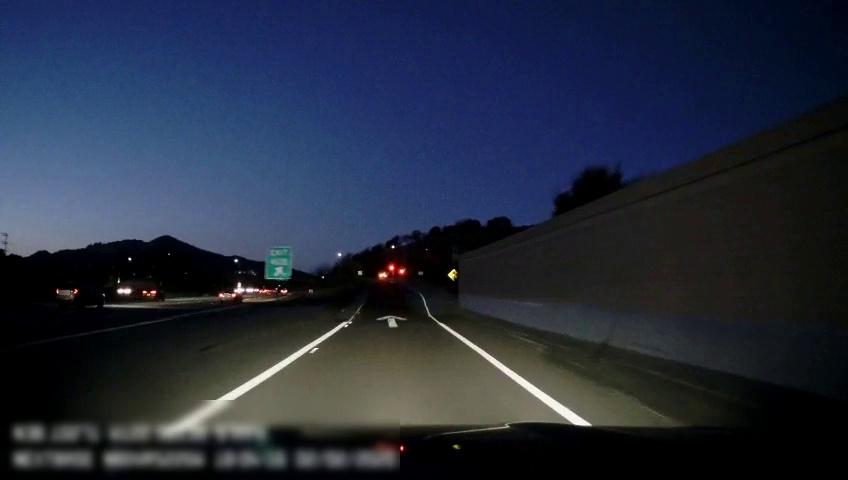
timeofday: Dusk/Dawn/Twilight
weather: Other
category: Drivable Space
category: Vehicles | Car
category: Vehicles | SUV
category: Vehicles | SUV
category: Vehicles | SUV
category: Lanes | Alternate Lane
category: Lanes | Alternate Lane
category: Lanes | Alternate Lane
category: Traffic | Signs
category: Traffic | Signs